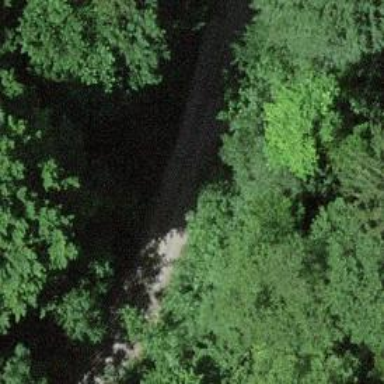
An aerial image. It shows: Unpaved track road.